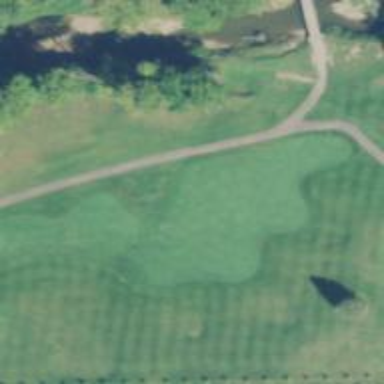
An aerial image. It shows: Golf hole.